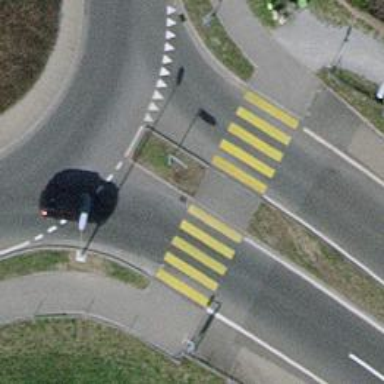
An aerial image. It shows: Traffic calming island.